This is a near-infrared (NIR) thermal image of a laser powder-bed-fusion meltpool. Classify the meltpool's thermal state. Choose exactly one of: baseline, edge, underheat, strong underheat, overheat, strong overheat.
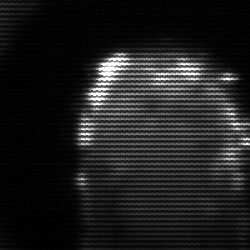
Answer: baseline